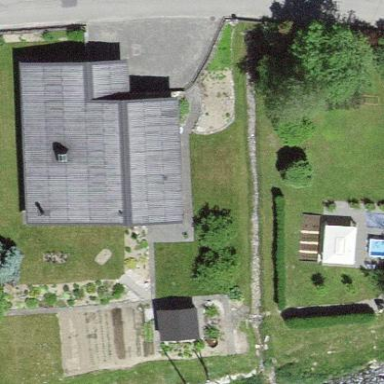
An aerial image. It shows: Residential building.